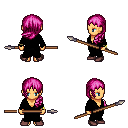
a pixel art fantasy rpg character, female body template, human, tanned skin, black robe, white pants, pink left-swept hairstyle, bracelets, maroon shoes, spear, four views (front, back, left, right), 2x2 character sprite sheet, small pixel art, hard edges, no anti-aliasing